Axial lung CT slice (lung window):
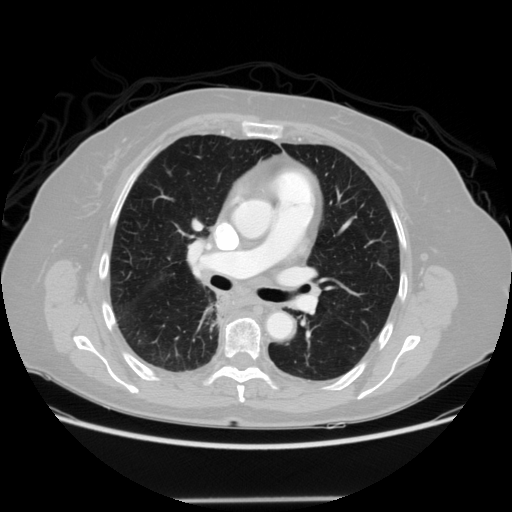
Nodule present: no